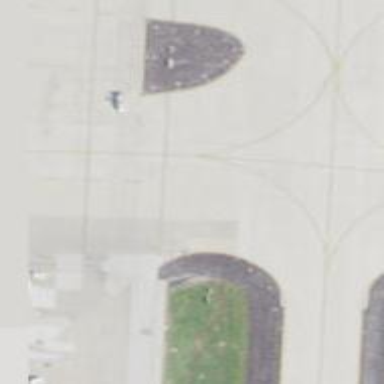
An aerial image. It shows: Image of taxiway at airport.